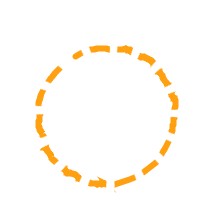
Shape: circle